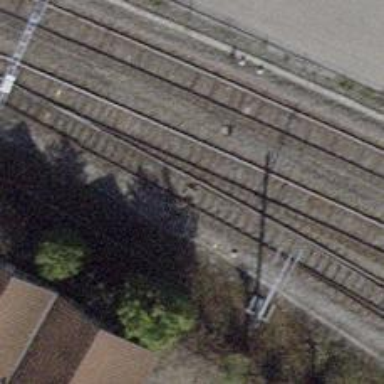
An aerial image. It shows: Railway switch.